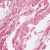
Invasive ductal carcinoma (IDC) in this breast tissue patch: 0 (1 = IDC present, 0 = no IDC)